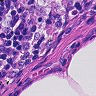
Metastatic tissue present: no